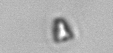
Label: Pyramimonas